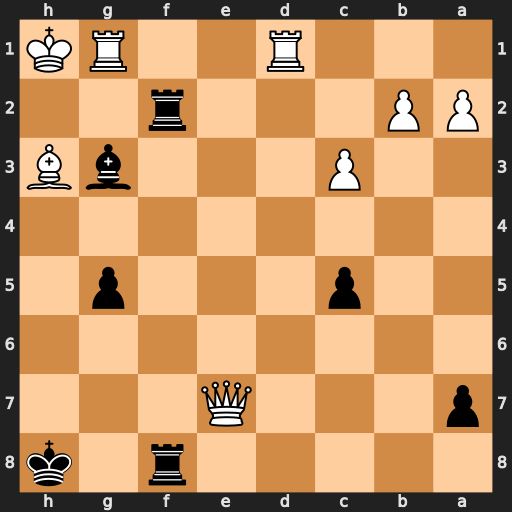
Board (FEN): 5r1k/p3Q3/8/2p3p1/8/2P3bB/PP3r2/3R2RK
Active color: b
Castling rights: -
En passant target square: -
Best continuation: Rh2#